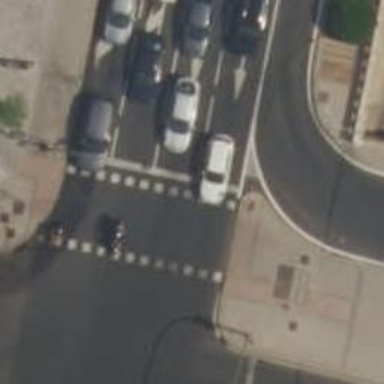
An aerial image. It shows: Road with traffic signals.